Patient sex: M
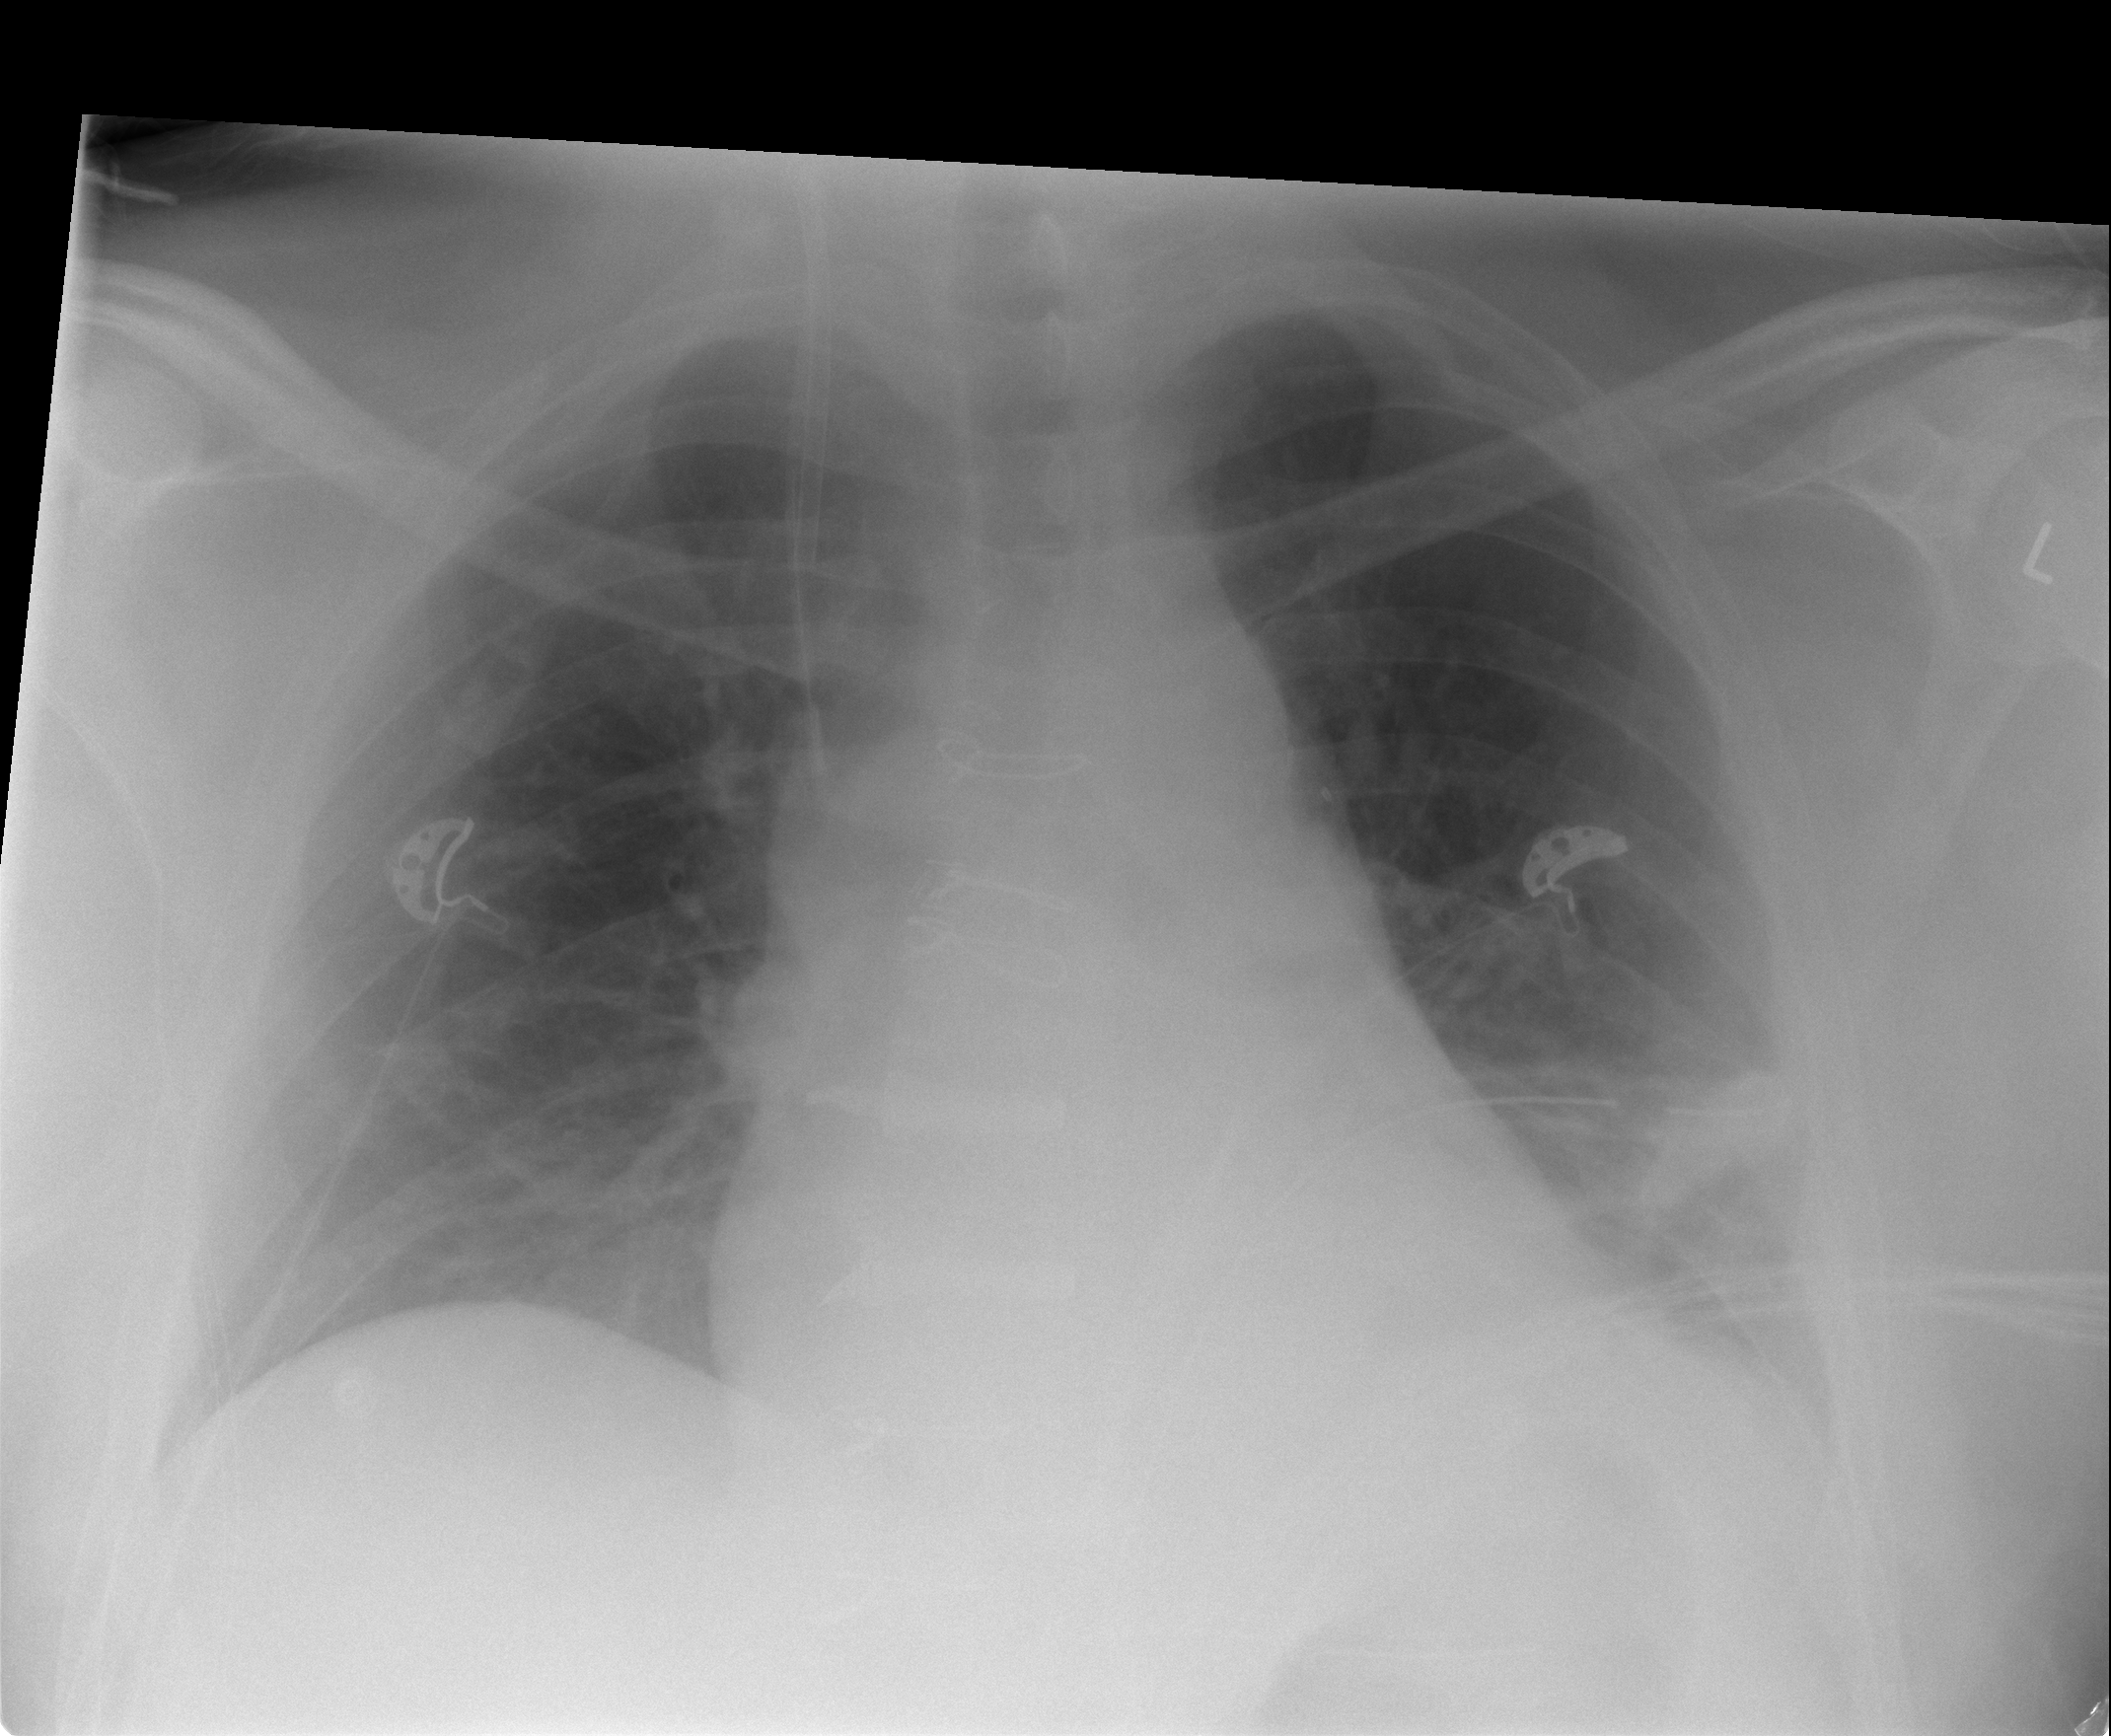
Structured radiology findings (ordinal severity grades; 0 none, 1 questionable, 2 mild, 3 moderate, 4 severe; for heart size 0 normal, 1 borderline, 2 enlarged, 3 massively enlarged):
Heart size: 1
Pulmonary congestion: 0
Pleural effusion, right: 0
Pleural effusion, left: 0
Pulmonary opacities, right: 0
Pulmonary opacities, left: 0
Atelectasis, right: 0
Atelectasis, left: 1